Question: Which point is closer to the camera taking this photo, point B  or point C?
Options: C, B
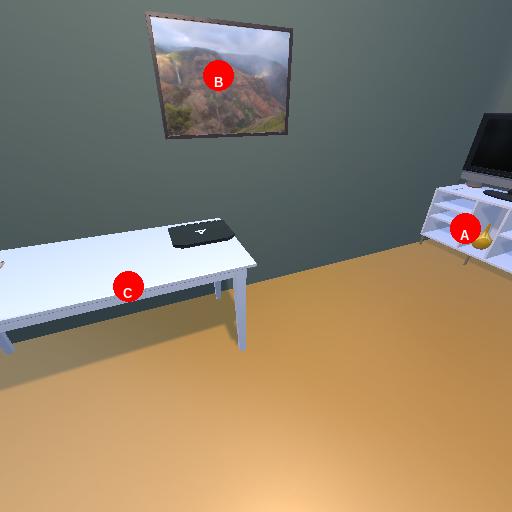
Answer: C